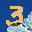
Label: 3